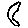
Label: moon